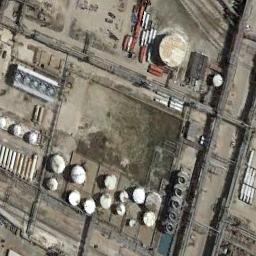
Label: storage_tank